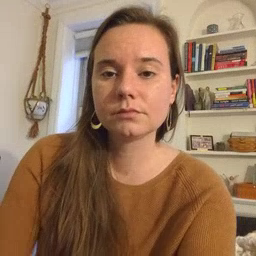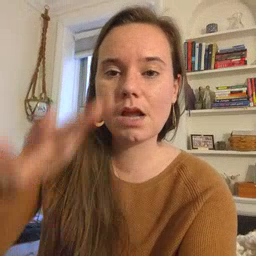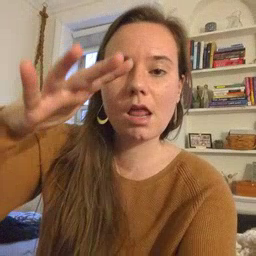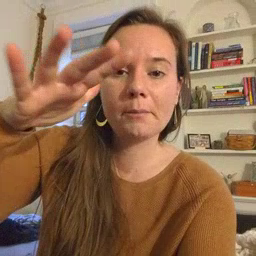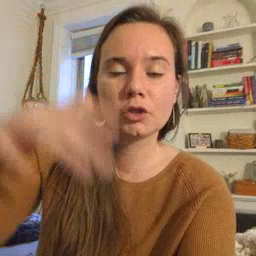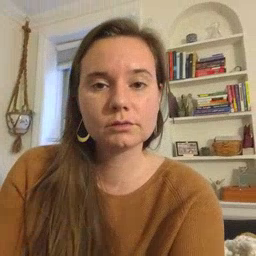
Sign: helicopter